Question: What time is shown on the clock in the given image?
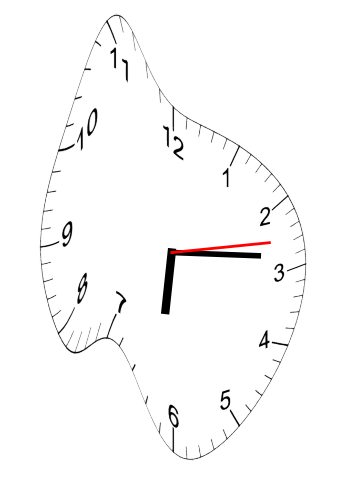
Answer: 06:14:13